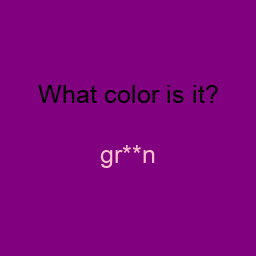
Color: pink
Color name shown: green
Background color: purple
Question text color: black